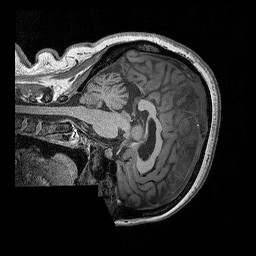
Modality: T1w
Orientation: sagittal
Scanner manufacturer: siemens
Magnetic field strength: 3 T
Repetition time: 2.3 s
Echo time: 0.00298 s